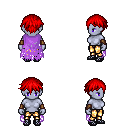
a pixel art fantasy rpg character, female body template, dark elf, purple skin, maroon tattered cape, gold greaves, red short bangs hairstyle, cloth bracers, ghillies, four views (front, back, left, right), 2x2 character sprite sheet, small pixel art, hard edges, no anti-aliasing